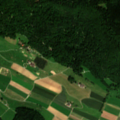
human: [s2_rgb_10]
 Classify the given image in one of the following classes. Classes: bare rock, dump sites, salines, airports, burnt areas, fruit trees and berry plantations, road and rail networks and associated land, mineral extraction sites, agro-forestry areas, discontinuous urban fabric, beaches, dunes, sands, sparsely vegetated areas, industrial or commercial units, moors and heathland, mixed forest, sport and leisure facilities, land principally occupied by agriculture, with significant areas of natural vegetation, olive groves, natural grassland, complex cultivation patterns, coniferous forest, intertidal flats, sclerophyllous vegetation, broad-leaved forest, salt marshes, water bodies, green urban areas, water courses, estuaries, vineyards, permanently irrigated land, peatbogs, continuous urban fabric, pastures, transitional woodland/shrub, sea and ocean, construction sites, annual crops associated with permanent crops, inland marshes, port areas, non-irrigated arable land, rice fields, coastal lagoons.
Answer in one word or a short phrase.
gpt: non-irrigated arable land, broad-leaved forest, mixed forest